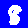
Digit: 8